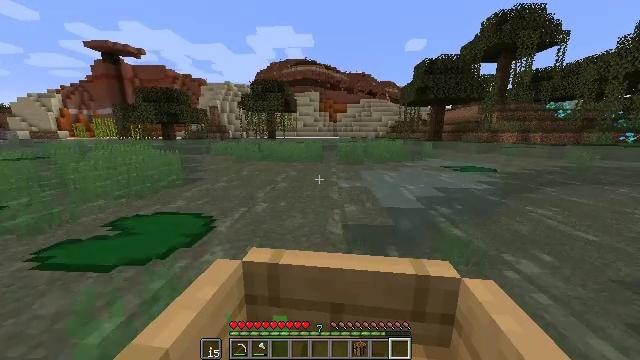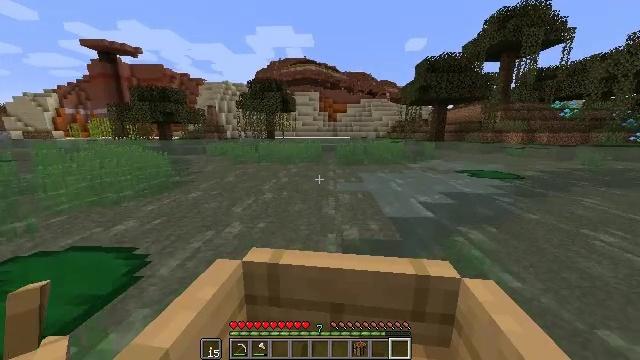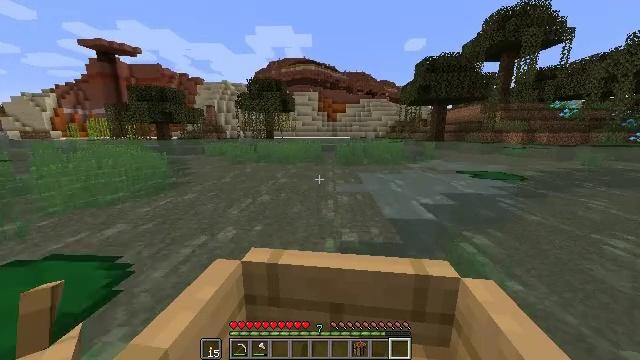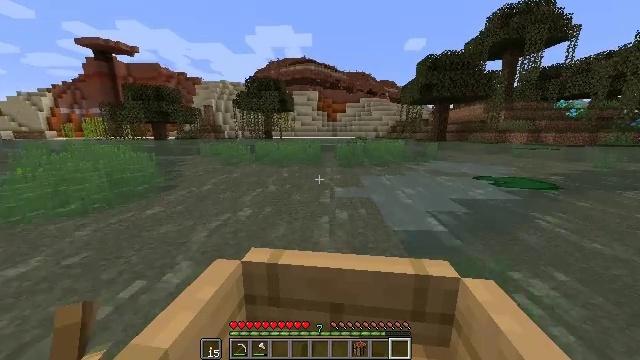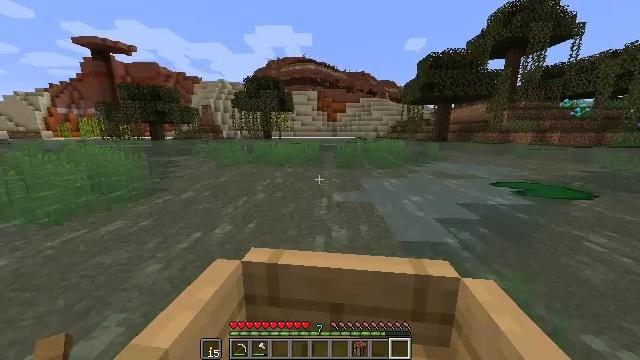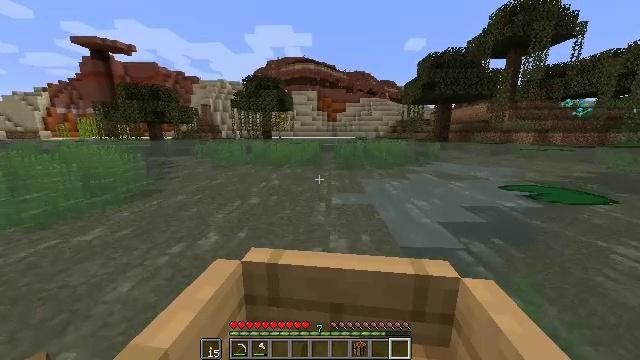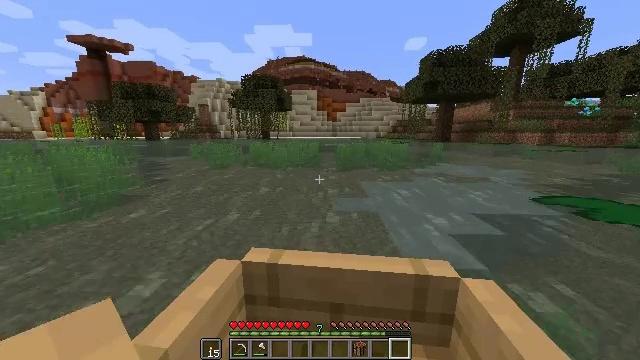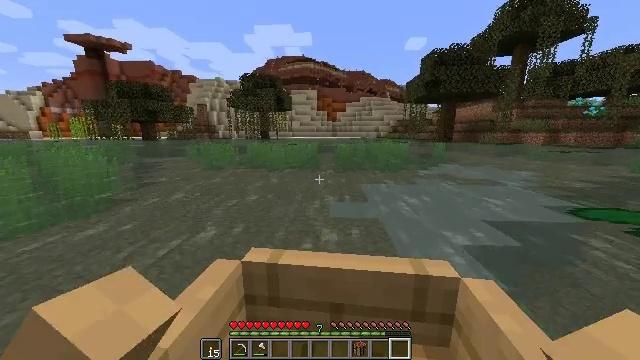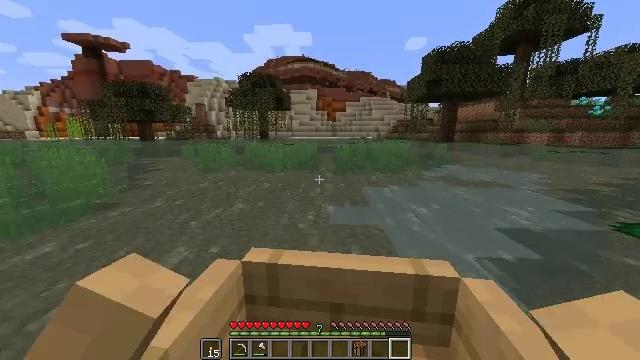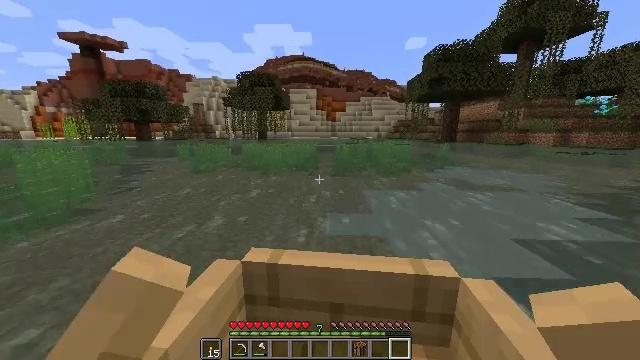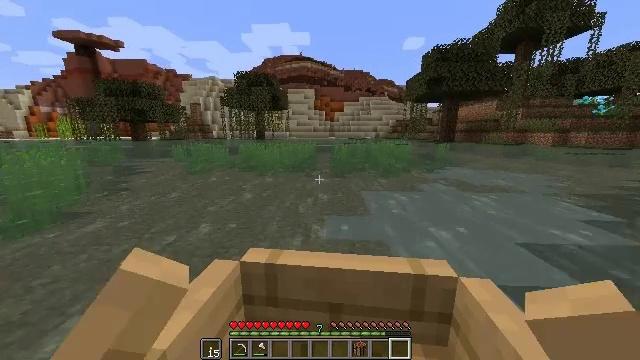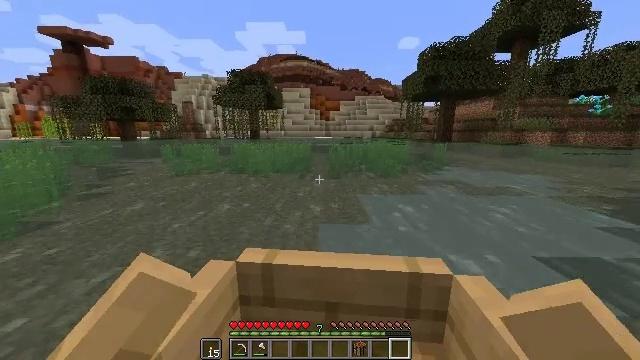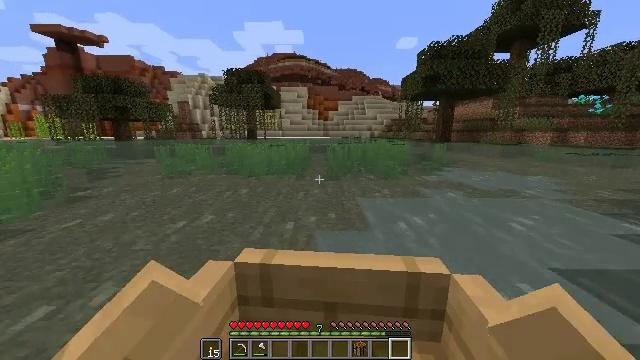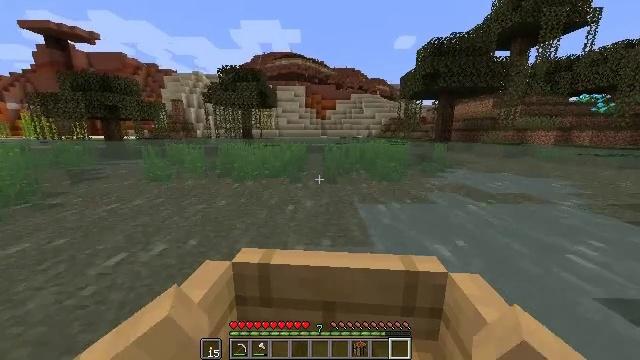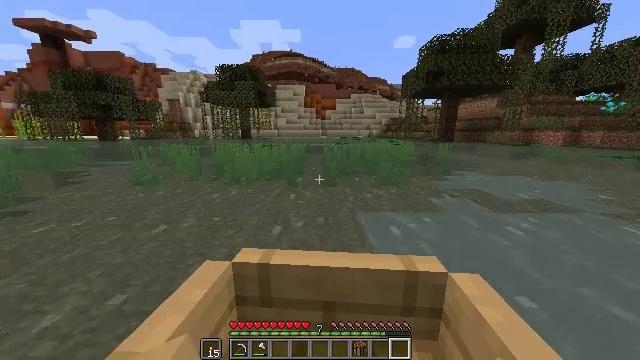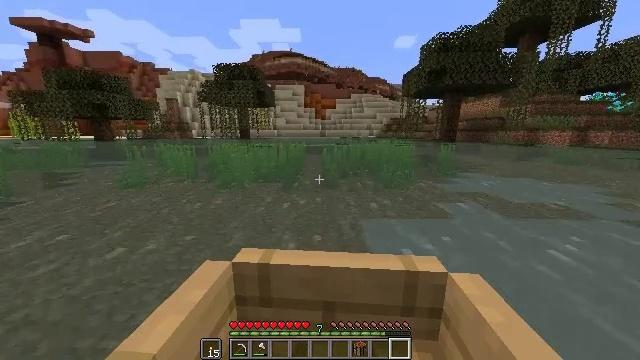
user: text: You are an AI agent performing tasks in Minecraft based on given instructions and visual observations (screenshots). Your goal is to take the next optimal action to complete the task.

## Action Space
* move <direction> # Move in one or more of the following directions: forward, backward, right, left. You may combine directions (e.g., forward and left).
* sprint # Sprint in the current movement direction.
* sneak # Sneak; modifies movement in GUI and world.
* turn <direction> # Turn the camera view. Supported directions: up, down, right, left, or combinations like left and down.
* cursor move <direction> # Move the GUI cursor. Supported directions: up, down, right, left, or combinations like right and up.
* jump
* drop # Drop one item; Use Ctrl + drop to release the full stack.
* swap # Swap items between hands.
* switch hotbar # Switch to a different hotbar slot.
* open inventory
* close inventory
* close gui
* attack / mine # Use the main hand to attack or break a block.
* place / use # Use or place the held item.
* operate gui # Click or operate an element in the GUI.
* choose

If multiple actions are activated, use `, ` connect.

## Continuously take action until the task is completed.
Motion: motion action
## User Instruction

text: Drop a white bed.
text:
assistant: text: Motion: move forward, sprint
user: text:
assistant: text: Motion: move forward, sprint
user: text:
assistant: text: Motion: move forward, sprint
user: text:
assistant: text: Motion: move forward, sprint
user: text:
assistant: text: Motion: move forward, sprint
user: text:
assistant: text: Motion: move forward, sprint
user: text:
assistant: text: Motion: move forward, sprint
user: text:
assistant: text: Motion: move forward, sprint
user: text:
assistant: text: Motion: move forward, sprint
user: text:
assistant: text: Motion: move forward, sprint
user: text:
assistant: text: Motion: move forward, sprint, turn right
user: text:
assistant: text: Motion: move forward, sprint
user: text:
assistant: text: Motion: move forward, sprint
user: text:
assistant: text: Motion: move forward, sprint
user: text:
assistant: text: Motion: move forward, sprint
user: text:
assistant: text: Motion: move forward, sprint
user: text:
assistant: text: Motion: move forward, sprint
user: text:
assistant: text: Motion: move forward, sprint
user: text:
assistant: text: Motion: move forward, sprint
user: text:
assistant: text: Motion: move forward, sprint
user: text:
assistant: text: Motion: move forward, sprint
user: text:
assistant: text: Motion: move forward, sprint
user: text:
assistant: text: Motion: move forward, sprint, turn right
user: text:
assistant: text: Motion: move forward, sprint, turn right
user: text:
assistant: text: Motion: move forward, sprint, turn right
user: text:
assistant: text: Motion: move forward, sprint
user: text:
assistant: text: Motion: move forward, sprint
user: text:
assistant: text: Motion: move forward, sprint
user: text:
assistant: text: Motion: move forward, sprint
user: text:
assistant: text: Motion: move forward, sprint